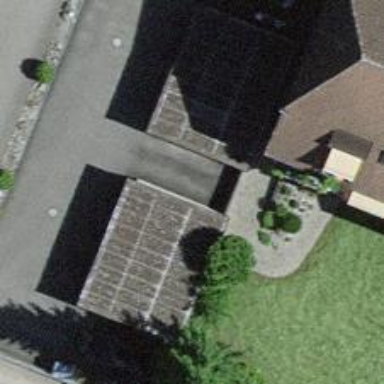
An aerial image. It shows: Garage.